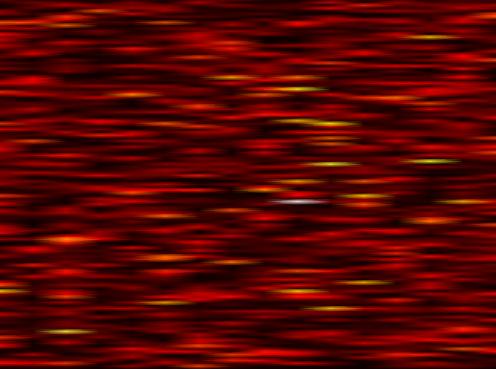
Label: UFMC